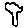
Label: tree